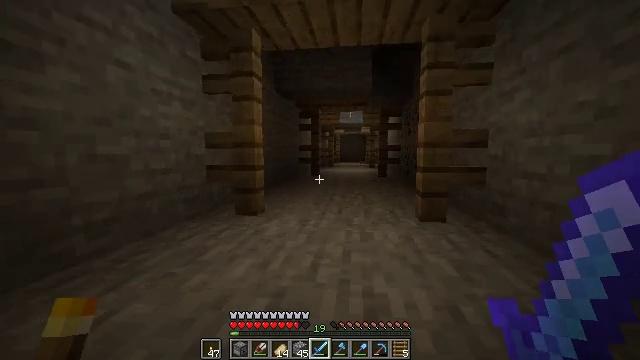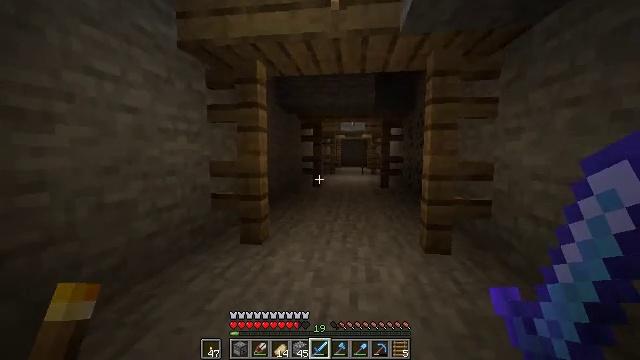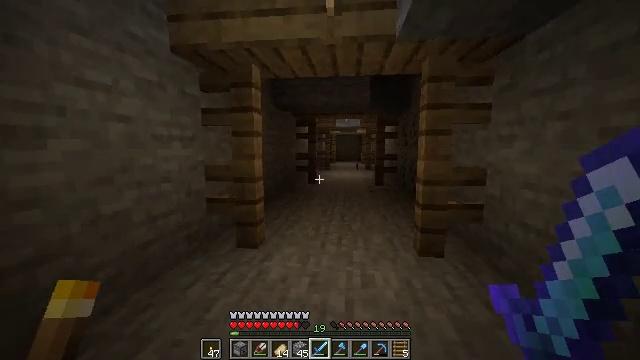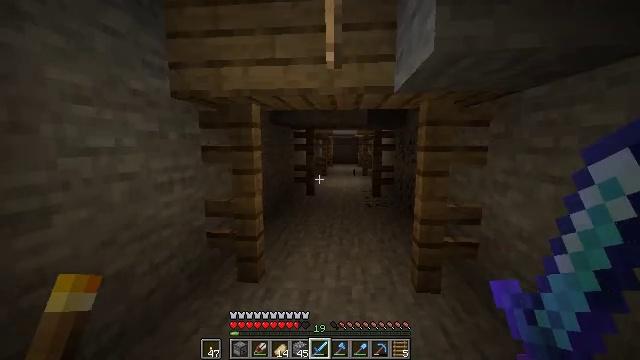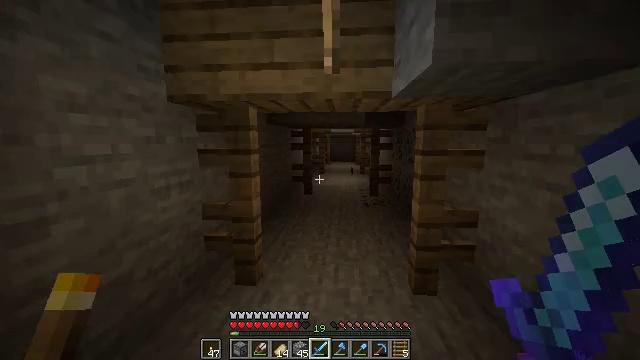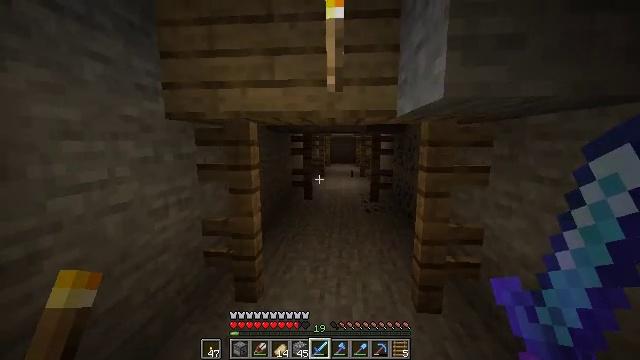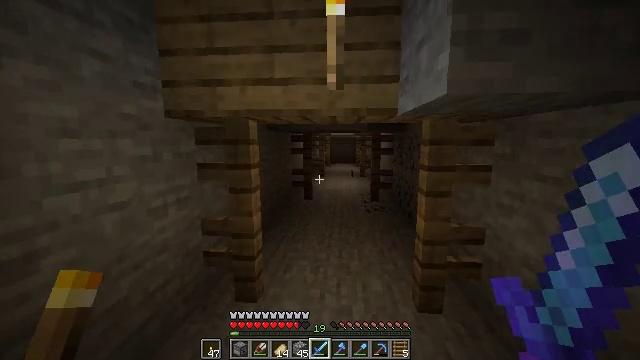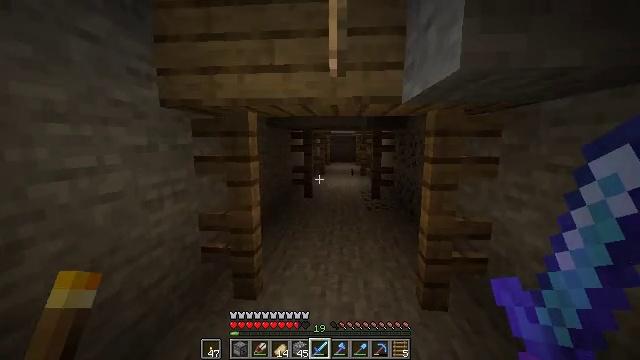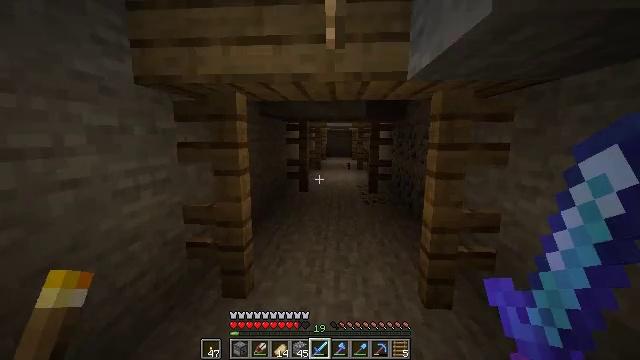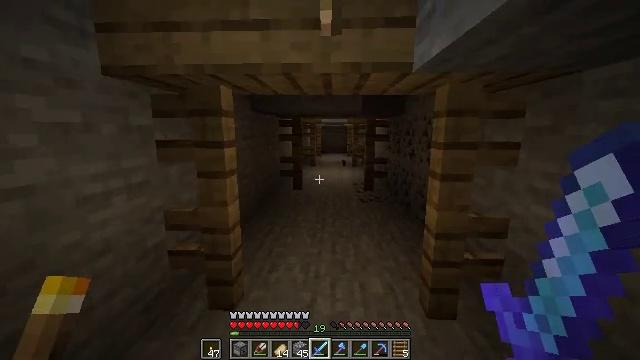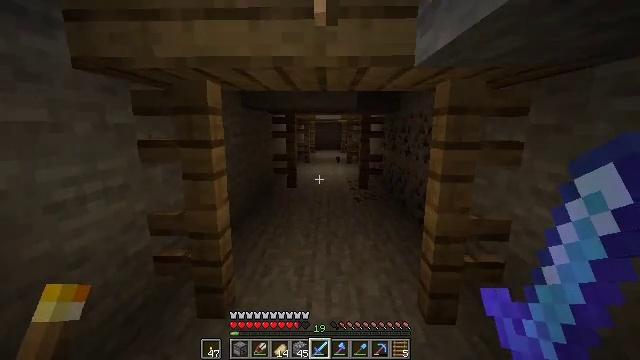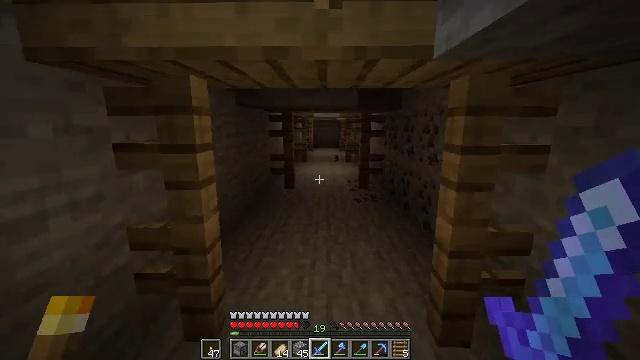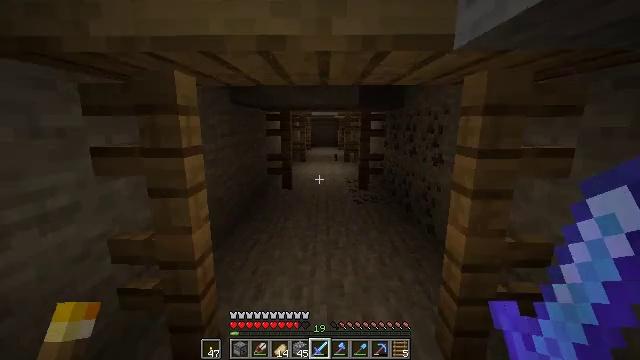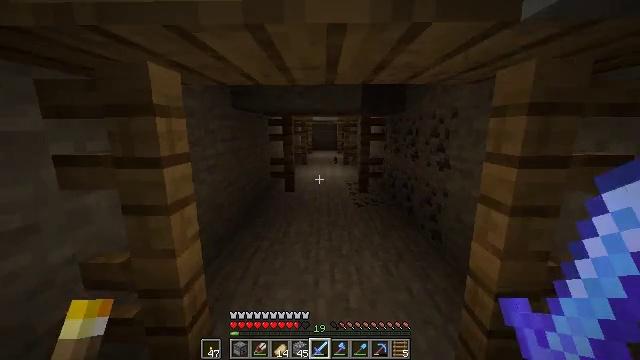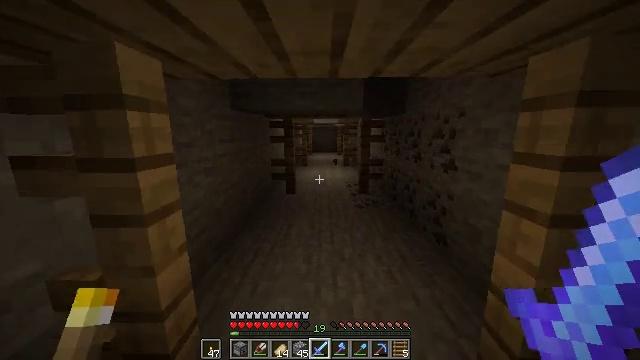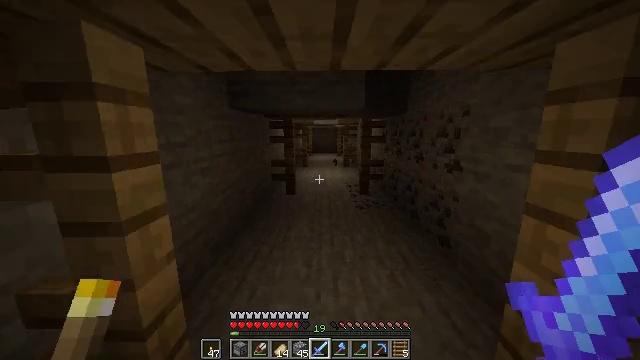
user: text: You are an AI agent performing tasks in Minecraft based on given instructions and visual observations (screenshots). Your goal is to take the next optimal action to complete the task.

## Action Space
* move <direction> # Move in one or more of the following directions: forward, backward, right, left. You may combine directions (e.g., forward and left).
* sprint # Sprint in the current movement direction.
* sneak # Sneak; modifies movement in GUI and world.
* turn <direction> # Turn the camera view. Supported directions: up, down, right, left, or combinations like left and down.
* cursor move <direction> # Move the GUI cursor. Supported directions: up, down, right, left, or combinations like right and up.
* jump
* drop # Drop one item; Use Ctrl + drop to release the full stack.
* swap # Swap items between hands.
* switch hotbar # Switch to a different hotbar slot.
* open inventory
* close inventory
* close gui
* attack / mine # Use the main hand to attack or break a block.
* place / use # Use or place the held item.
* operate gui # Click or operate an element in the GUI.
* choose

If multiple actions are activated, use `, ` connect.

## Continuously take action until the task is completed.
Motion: motion action
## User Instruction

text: Gather cobweb from abandoned mineshafts.
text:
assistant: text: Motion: move forward, jump
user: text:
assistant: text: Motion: move forward, turn right and down, jump
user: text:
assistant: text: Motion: move forward, jump
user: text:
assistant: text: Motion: move forward, jump
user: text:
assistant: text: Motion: move forward, jump
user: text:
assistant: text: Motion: move forward
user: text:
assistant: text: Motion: move forward
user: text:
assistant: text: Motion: move forward
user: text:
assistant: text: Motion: move forward, turn right
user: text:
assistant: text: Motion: move forward, turn right
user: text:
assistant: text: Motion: move forward
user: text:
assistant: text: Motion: move forward, sprint
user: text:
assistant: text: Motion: move forward, sprint
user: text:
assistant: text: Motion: move forward, sprint
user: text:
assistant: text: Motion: move forward, sprint
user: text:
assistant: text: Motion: move forward
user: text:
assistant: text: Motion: move forward
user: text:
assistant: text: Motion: move forward
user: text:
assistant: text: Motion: move forward
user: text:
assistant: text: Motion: move forward, sprint
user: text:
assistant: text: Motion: move forward, sprint
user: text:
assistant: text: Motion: move forward
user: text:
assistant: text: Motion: move forward
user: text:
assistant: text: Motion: move forward
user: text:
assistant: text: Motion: move forward
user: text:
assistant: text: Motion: move forward, sprint
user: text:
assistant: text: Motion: move forward, sprint
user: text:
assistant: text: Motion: move forward, sprint
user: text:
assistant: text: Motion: move forward
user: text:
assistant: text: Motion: move forward